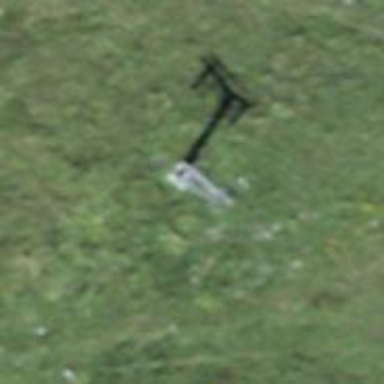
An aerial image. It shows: Pylon for aerialway.